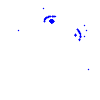
Particle: electron